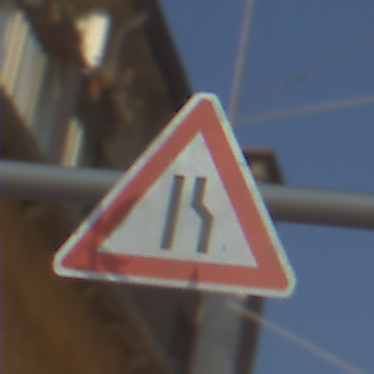
Verkehrszeichen: EinseitigVerengteFahrbahnRechts
Umgebung: Outdoor, Urban
Tageszeit: MorningAfternoon
Wetter: Clear
Licht: Natural
Jahreszeit: NotSpecified
Kontrast: HighContrast